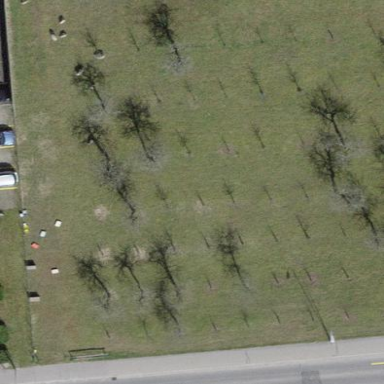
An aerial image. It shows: Orchard.